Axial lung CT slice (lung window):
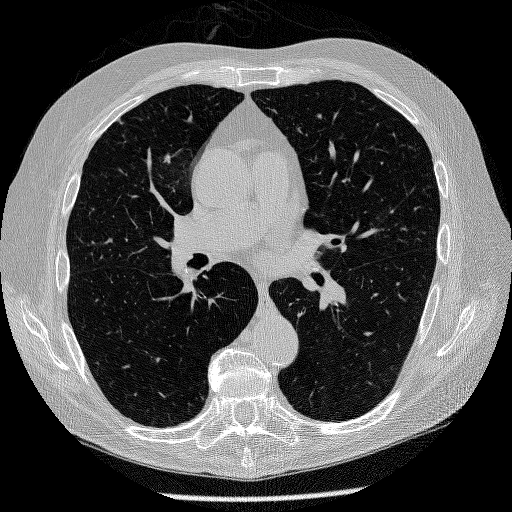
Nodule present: no